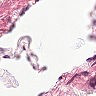
Metastatic tissue present: no